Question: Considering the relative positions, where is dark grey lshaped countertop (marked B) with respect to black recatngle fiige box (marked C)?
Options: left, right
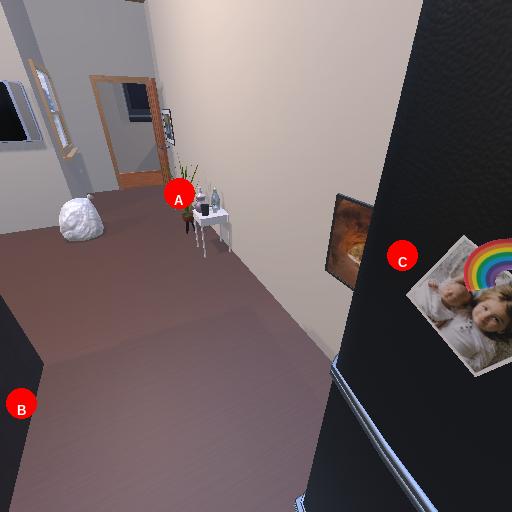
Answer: left